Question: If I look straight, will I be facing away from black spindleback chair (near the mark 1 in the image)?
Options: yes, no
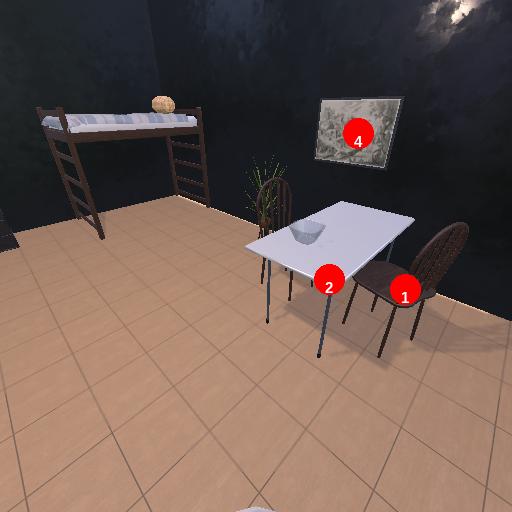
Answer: yes